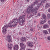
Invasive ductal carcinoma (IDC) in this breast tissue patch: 0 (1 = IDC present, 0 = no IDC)